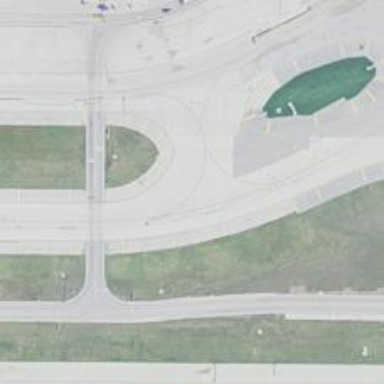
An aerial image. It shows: View of taxiway at the airport.